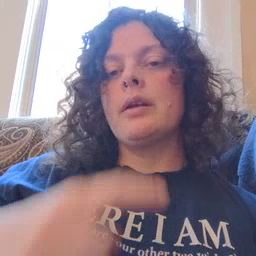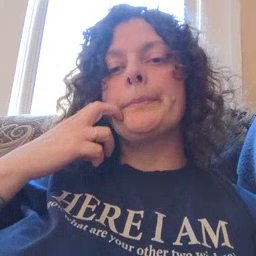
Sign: gum